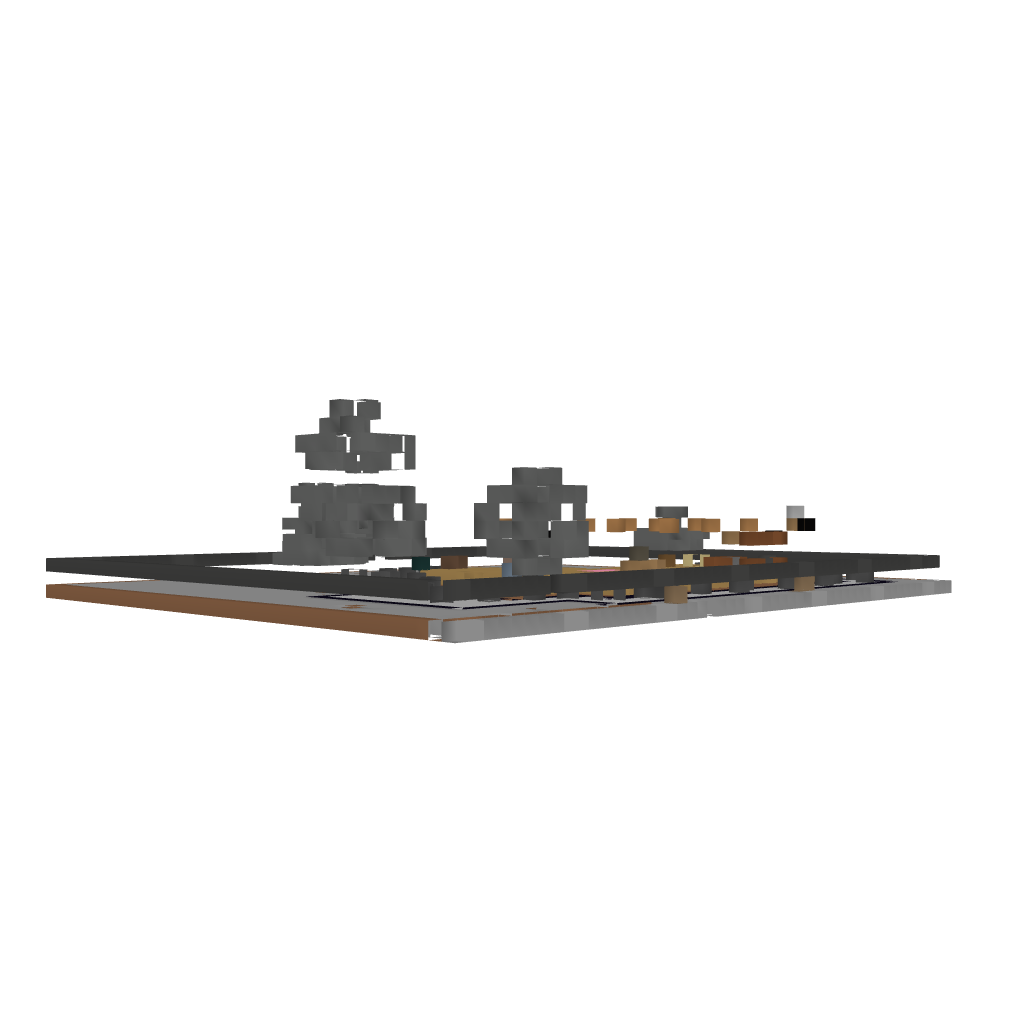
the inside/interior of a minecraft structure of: modern home